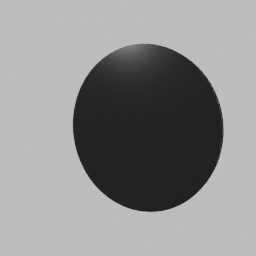
Label: lighting